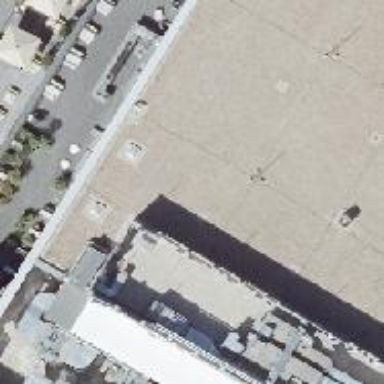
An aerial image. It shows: Music venue.